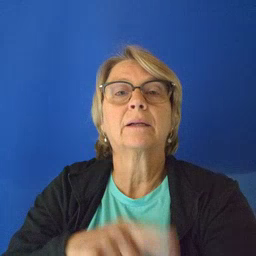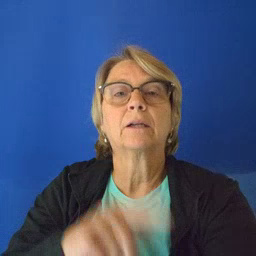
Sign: head